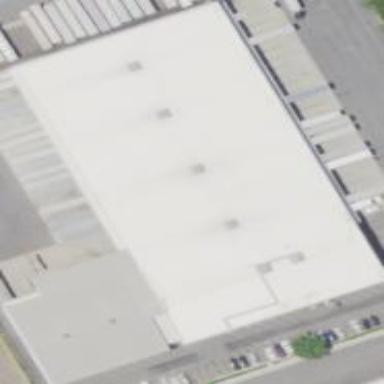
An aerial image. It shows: Warehouse.